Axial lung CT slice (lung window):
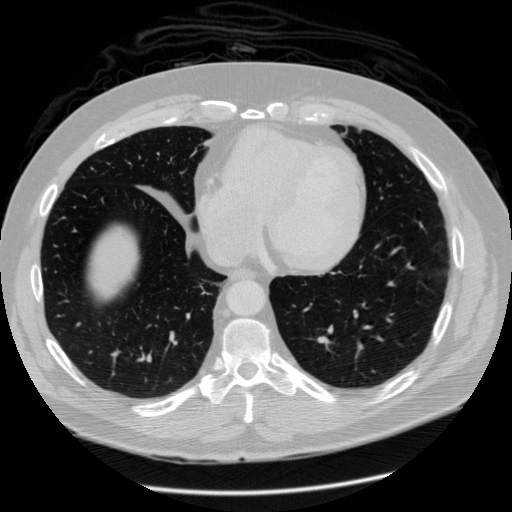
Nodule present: no